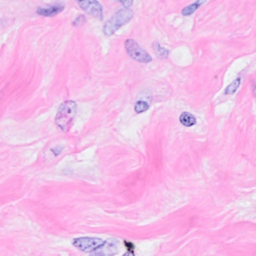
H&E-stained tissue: Breast